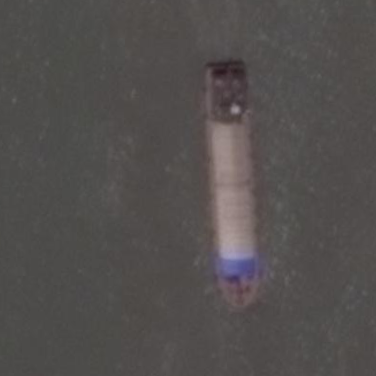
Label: civil